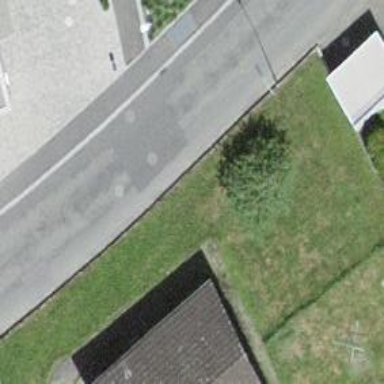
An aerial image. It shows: Cycleway.